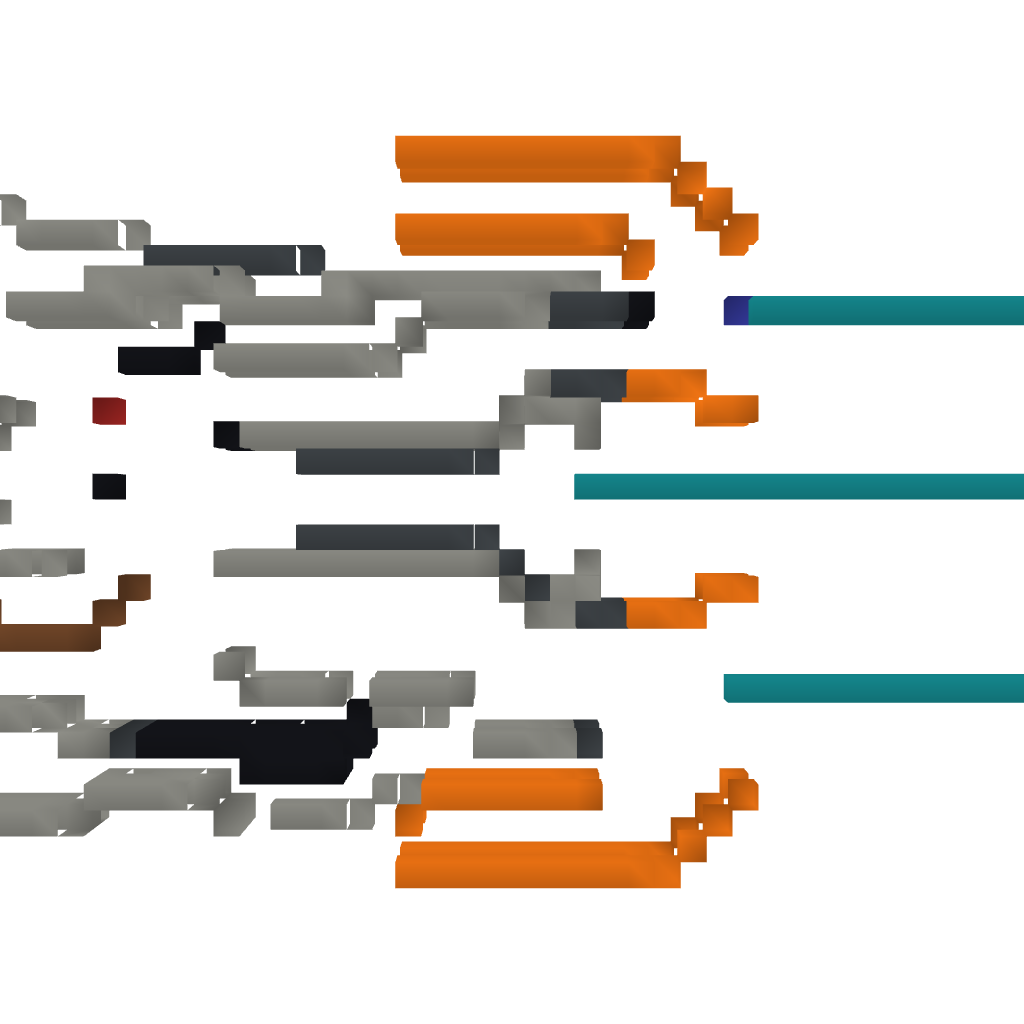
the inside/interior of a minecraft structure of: Plasma cutter - Dead Space